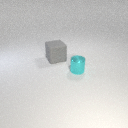
small cyan metal cylinder in front of large gray rubber cube